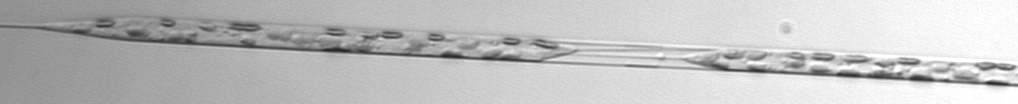
Label: Rhizosolenia